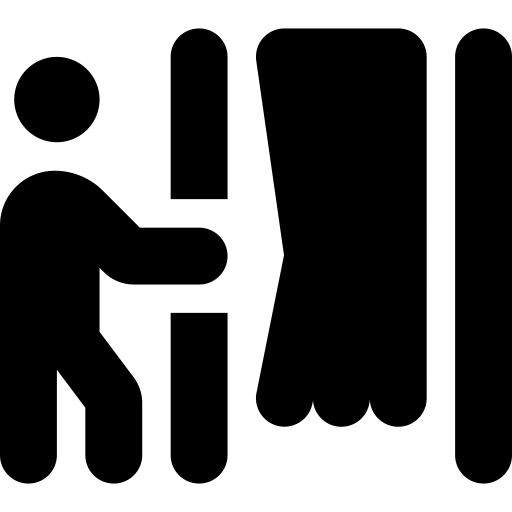
Tags: icon, FontAwesome, fa-icon, solid, person, booth